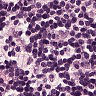
Metastatic tissue present: no